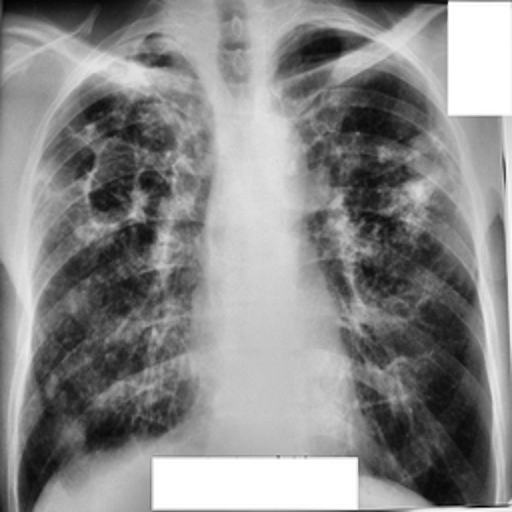
Finding: TUBERCULOSIS